Field crop: maize
Growth stage: 2
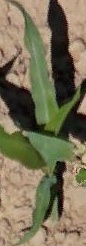
Species: maize